Question: I'm trying to achieve the following.
I want to slide activity 2 in with a click on btn1 and want to slide activity2 out again with a click on btn2 as shown in the following image:

I try to do so using the following (c#) code; java equivelant should be somewhat similar:
'''
//MainActivity
btn1.Click += (object sender, EventArgs e) => {
var stationActivity = new Intent(_mainActivity, typeof(StationInfoActivity));
StartActivity(stationActivity);
_mainActivity.OverridePendingTransition(Resource.Animation.slide_1_enter, Resource.Animation.slide_1_exit);
//I have a reference to the _mainActivity since this activity is technically a fragment
};
//StationActivity
btn2.Click += (object sender, EventArgs e) => {
var mainIntent = new Intent(this, typeof(MainActivity));
StartActivity(mainIntent);
this.OverridePendingTransition(Resource.Animation.slide_2_enter, Resource.Animation.slide_2_exit);
};
'''
And the following resource files:
'''
//slide_1_enter
<translate xmlns:android="http://schemas.android.com/apk/res/android"
android:fromYDelta="100%p" android:toYDelta="0%p"
android:duration="@android:integer/config_shortAnimTime"/>
//slide_1_exit
<translate xmlns:android="http://schemas.android.com/apk/res/android"
android:fromYDelta="0%p" android:toYDelta="0%p"
android:duration="@android:integer/config_longAnimTime" />
//slide_2_enter
<translate xmlns:android="http://schemas.android.com/apk/res/android"
android:fromYDelta="0%p" android:toYDelta="0%p"
android:duration="@android:integer/config_longAnimTime" />
//slide_2_exit
<translate xmlns:android="http://schemas.android.com/apk/res/android"
android:fromYDelta="0%p" android:toYDelta="100%p"
android:duration="@android:integer/config_longAnimTime" />
'''
The sliding in (slide_1_enter + slide_1_exit) is working perfectly, however, I can't figure out how to create the slide out animation (slide_2_enter + slide_2_exit). I don't visually see the exit animation. This is probably because of the following:
- - - -
So, unless I'm able to change the "z-index" of activities, this will not work, right?.
Is there a solution? Or any other suggestion? I'm afraid that the "easiest" way to get this working is to use a viewpager, but I rather would not want to implement this, because activity1 is already within a viewpager, and things would get way more complicated.
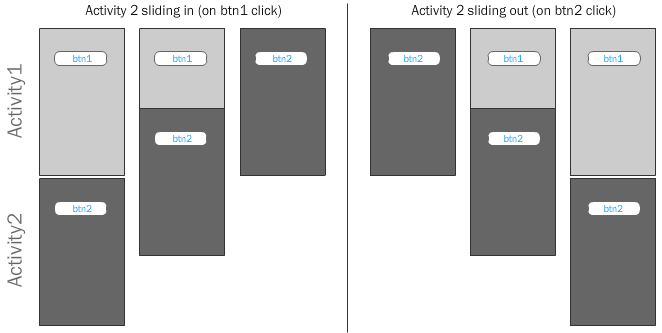
Answer: Argh... Just found my solution, and it was super easy. Well, guess I'm still in the learning phase, hopefully this question will help others though...
I was right in my assumption that the activities are stacked over each other, thus preventing to see the exit animation.
Simply adding the property "android:zAdjustment="top" in "slide_2_exit" fixed this for me...
'''
<translate xmlns:android="http://schemas.android.com/apk/res/android"
android:duration="@android:integer/config_longAnimTime"
android:fromYDelta="0%p"
android:toYDelta="100%p"
android:zAdjustment="top"
/>
'''